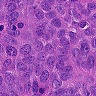
Metastatic tissue present: yes